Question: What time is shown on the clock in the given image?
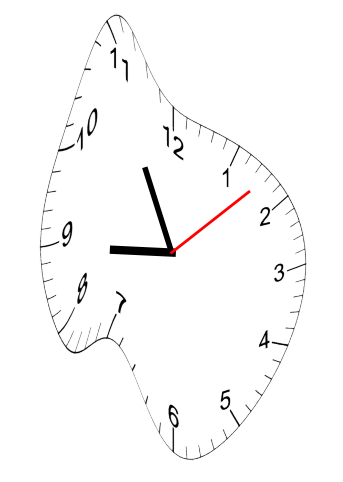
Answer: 08:55:08